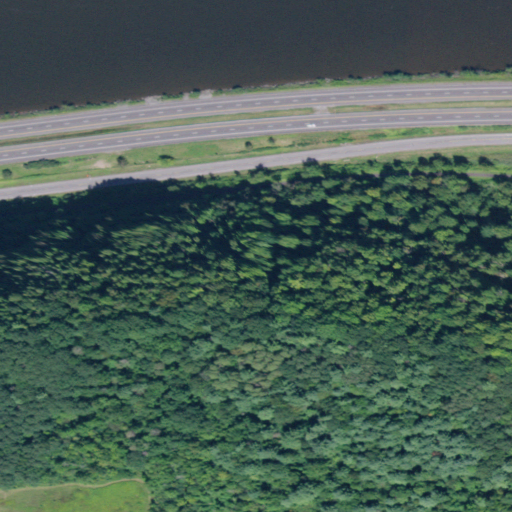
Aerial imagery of cliff(s) in New York named Little Nose containing evergreen forest, open water, deciduous forest, mixed forest, medium intensity development, low intensity development, high intensity development, barren land, and open development